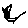
Label: cat